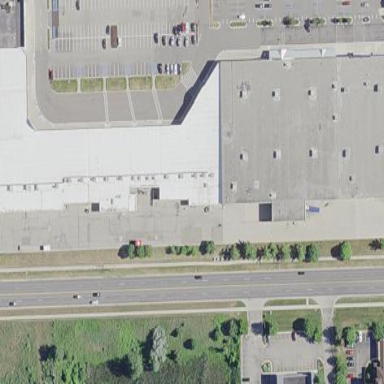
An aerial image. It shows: Commercial building.